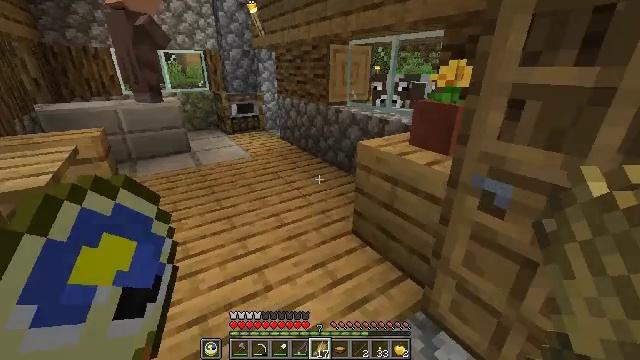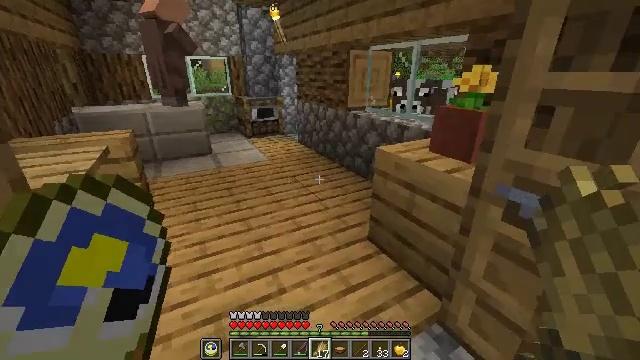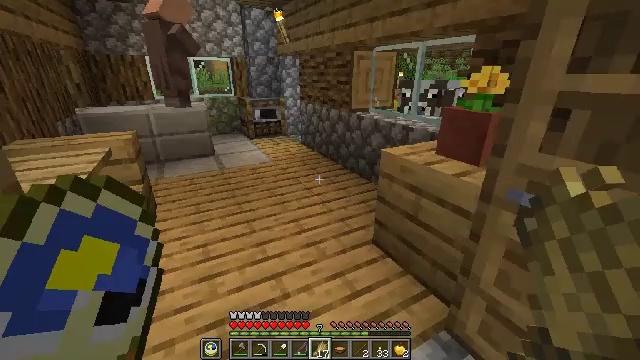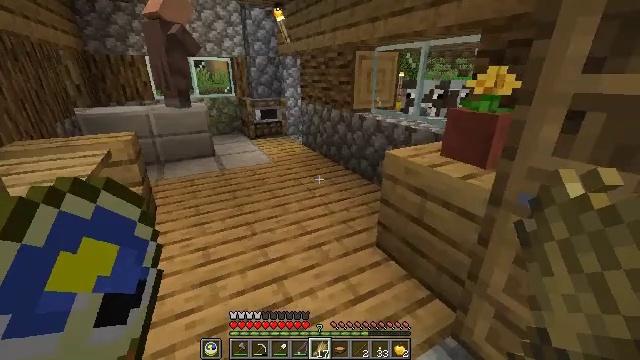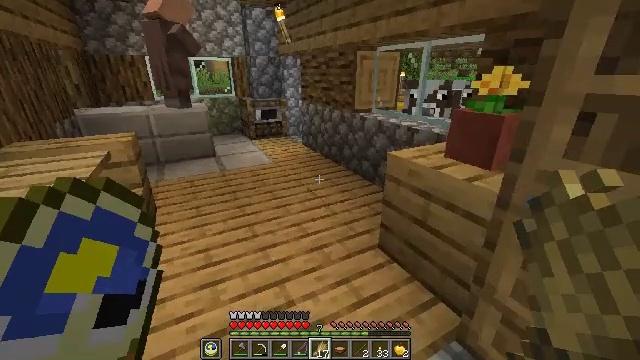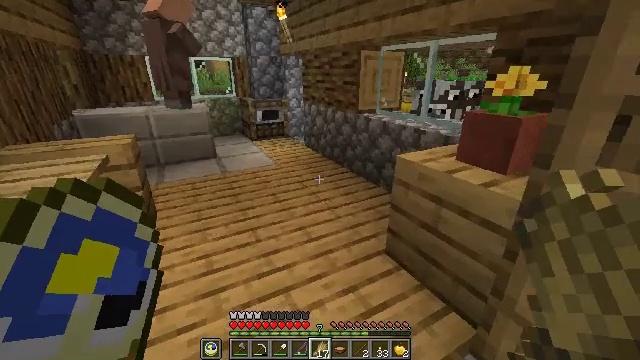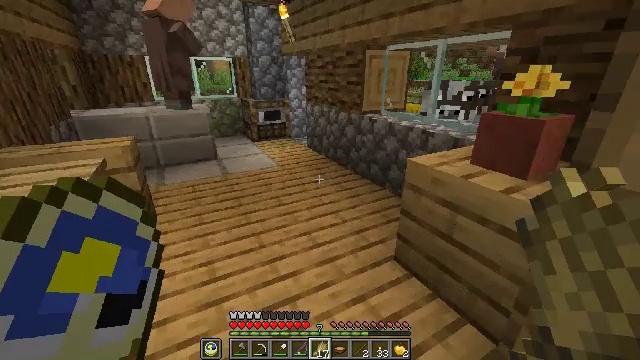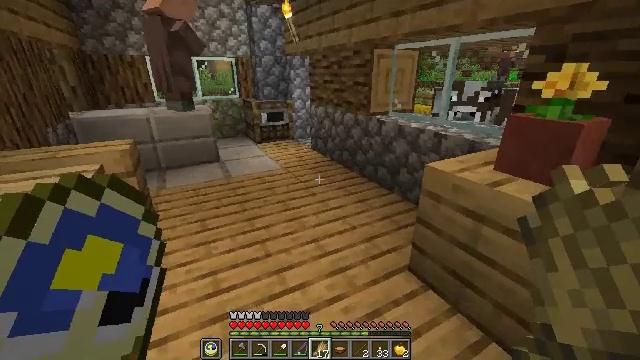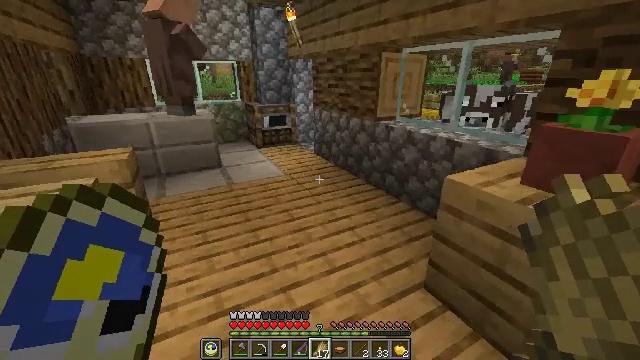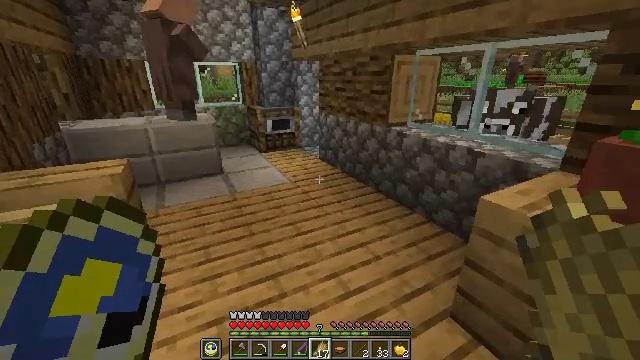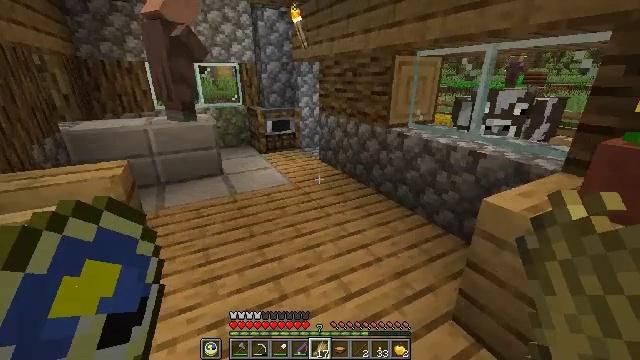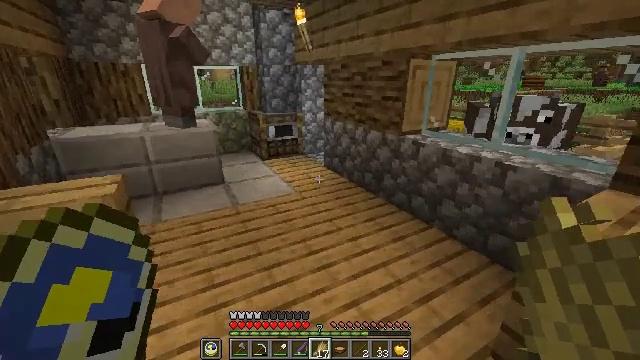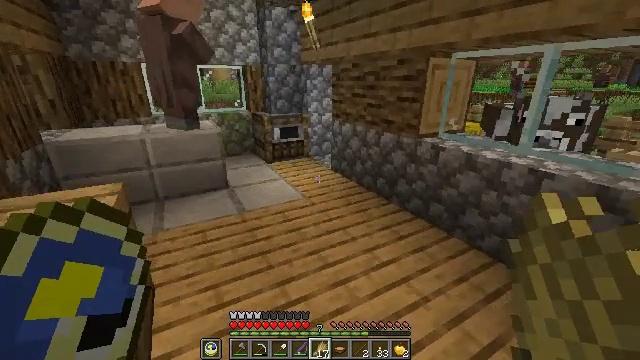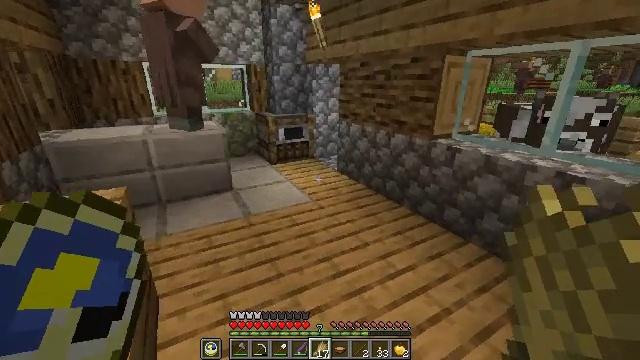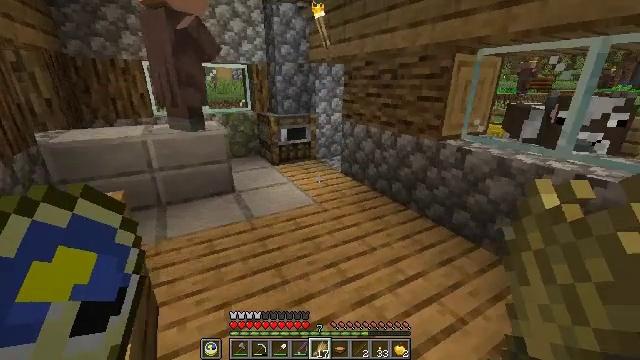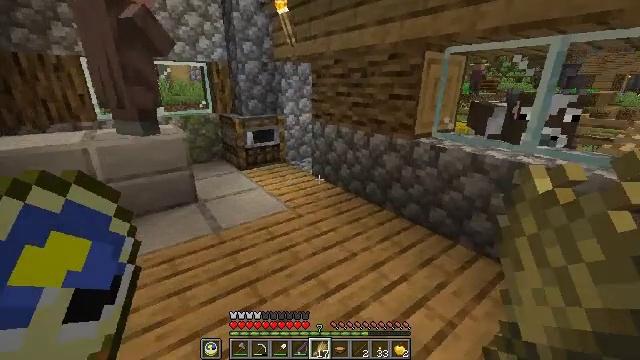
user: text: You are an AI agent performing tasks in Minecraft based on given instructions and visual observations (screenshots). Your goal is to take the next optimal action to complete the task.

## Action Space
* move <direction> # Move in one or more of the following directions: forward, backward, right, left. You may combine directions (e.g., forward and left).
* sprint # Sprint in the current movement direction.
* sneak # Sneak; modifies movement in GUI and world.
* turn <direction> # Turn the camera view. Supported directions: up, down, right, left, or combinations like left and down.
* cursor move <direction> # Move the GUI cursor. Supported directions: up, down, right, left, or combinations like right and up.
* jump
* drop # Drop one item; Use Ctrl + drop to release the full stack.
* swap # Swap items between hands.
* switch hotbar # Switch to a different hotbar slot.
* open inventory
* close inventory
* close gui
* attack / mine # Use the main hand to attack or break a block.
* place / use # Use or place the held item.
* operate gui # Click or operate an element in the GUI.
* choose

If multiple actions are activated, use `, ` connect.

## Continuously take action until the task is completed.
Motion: motion action
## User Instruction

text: Remove the oak door from its frame.
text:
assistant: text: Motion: turn left and up
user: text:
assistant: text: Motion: move left
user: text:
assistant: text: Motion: move left
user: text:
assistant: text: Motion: move left
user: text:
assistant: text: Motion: move left
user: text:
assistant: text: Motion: move left
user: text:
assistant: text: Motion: move forward and move left
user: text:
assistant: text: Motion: move forward and move left
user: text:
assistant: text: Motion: move forward and move left
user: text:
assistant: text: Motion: move forward and move left
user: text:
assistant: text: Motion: move forward and move left
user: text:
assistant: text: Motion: move forward and move left
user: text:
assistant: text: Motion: move forward and move left
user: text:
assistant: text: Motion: move forward
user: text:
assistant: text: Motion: move forward, turn right
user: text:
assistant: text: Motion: turn right
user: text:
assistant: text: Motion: turn right
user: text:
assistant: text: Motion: turn right and up
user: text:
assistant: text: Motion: turn right
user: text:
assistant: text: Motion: turn right
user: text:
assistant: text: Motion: turn right and down
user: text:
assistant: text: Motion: move back, turn right and down
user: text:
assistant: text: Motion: move back, turn right and down
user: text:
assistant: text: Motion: move back
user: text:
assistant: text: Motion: move back
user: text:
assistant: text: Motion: move back
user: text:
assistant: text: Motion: move back
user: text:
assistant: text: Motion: move back and move left
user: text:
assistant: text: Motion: move back and move left, turn left and down
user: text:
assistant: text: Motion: move back and move left, turn left and down